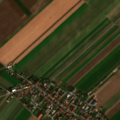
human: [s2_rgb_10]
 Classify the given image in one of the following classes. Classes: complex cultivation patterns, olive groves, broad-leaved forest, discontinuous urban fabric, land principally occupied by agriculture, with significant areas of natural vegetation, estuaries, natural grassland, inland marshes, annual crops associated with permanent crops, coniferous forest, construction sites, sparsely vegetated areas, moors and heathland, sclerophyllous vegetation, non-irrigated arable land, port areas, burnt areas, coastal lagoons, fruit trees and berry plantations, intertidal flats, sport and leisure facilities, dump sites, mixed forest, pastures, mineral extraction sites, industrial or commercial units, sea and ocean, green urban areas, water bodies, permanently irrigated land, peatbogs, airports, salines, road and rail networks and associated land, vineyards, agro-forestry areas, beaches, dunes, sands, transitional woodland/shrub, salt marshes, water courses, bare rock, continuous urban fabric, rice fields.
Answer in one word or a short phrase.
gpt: discontinuous urban fabric, non-irrigated arable land